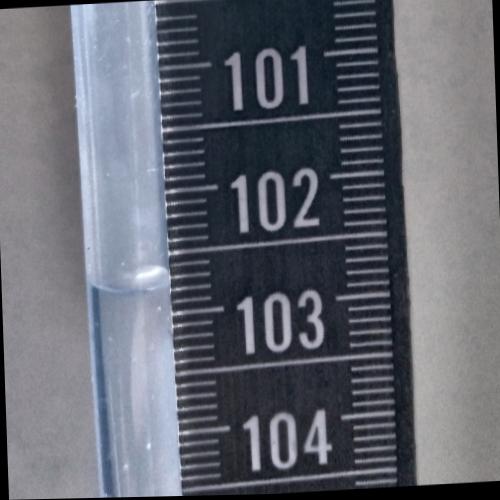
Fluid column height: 102.8 cm